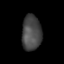
Tissue: lung
Cell type: Epithelial cells
Senescence score: 0.2224
Nuclear area (px): 672
Mean DAPI intensity: 71.951